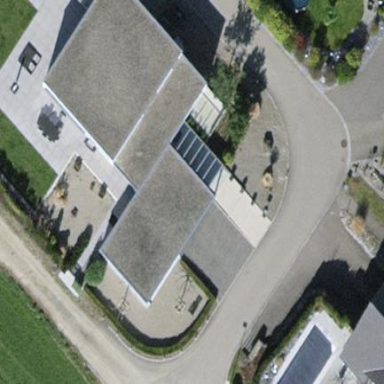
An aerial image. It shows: Garage building.